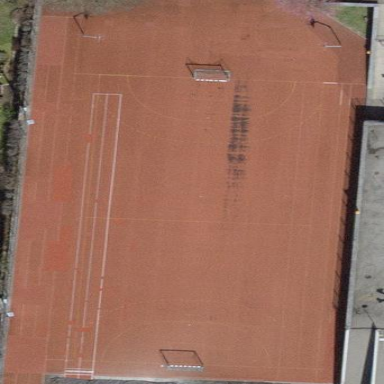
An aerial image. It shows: Multi-sport pitch for leisure activities.